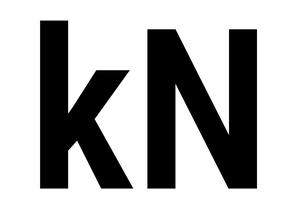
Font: Roboto_Condensed_SemiBold